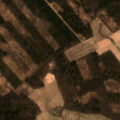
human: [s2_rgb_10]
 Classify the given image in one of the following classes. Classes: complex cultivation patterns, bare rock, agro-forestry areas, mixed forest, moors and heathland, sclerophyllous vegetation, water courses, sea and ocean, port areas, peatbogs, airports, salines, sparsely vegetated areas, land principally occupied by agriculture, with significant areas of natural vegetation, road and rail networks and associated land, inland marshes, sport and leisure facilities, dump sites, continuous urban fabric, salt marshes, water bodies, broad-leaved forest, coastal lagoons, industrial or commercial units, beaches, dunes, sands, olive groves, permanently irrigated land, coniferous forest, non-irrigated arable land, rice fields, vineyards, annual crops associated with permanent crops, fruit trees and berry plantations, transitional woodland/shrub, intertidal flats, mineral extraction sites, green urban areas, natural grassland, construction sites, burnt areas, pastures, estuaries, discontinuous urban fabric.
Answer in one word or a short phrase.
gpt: pastures, broad-leaved forest, coniferous forest, mixed forest, transitional woodland/shrub